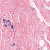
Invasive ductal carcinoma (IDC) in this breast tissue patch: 0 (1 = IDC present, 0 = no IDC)